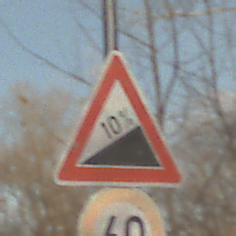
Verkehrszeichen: Steigung10
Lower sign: Geschwindigkeit60
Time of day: SunriseSunset
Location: Outdoor (Nature)
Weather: PartlyCloudy
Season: NotSpecified
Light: Natural